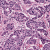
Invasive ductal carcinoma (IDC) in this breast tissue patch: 1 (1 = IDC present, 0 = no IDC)